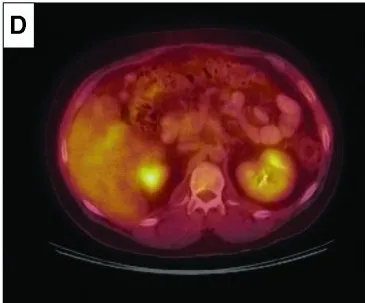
(C, D) Show the PET/CT on March 2012 demonstrating interval resolution of hypermetabolic activity in the surgical bed, omental metastasis, and left para aortic lymph nodes.
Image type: radiology (pet)